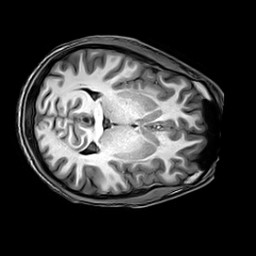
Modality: T1w
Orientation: axial
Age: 22
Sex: male